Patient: sex F, age 54
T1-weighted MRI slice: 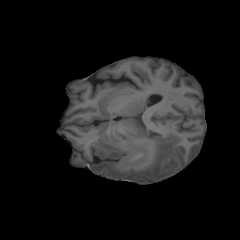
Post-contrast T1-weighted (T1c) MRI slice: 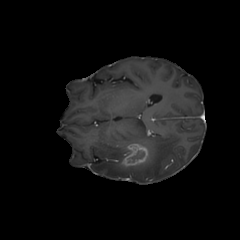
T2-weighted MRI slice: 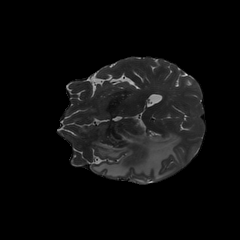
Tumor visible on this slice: yes
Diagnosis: Glioblastoma, IDH-wildtype
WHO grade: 4